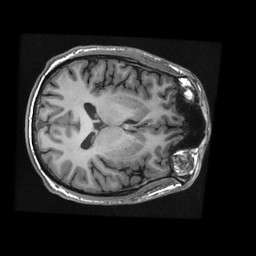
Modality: T1w
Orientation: axial
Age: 26
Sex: female
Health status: healthy
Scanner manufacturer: ge
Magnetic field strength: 3 T
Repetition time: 0.008336 s
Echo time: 0.003104 s